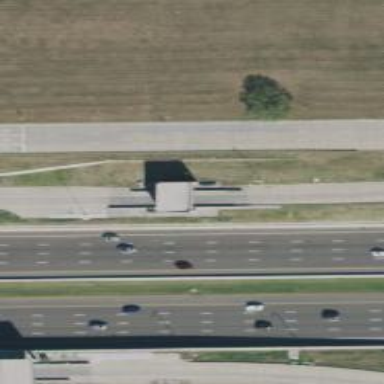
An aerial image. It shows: Toll gantry on the road.